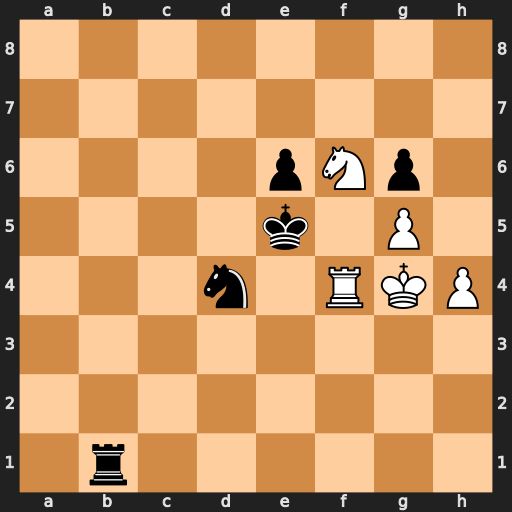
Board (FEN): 8/8/4pNp1/4k1P1/3n1RKP/8/8/1r6
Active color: w
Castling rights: -
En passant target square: -
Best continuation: Re4+ Kd6 Rxd4+